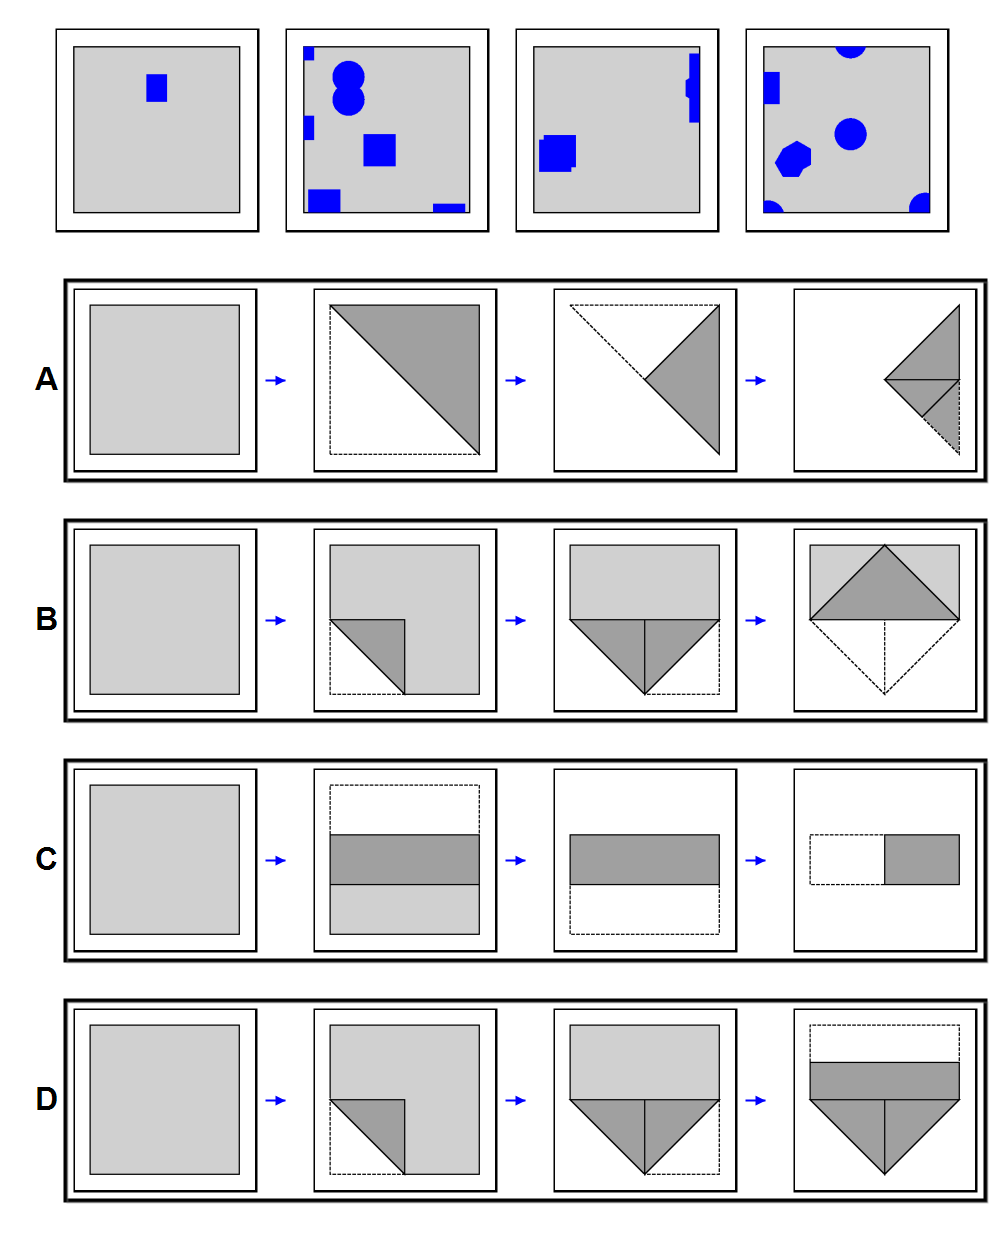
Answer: D